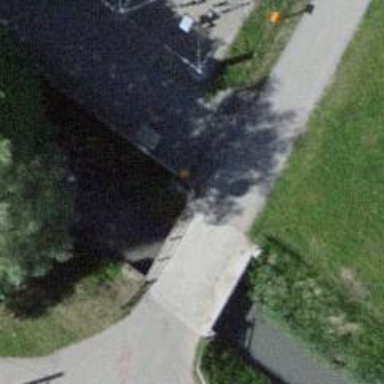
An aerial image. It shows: Concrete bridge over grade1 track.